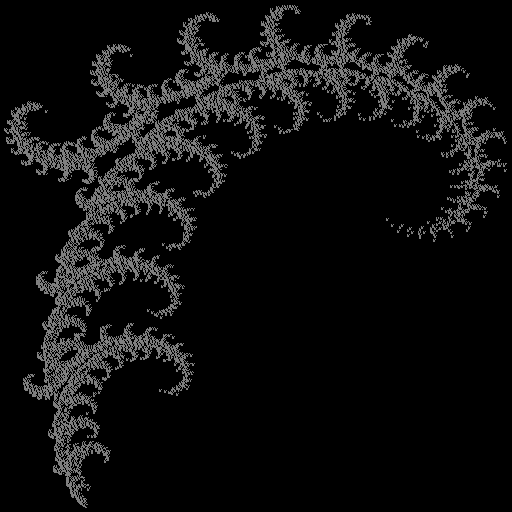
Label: coral